Question: I am Working with Swing Application. and in one of my application when i put some code on the windowclosing event.
'''
try {
int dialog = JOptionPane.showConfirmDialog(
null,
"are you sure?",
"Warning",
JOptionPane.YES_NO_OPTION,
JOptionPane.QUESTION_MESSAGE
);
if (dialog == JOptionPane.YES_OPTION) {
System.out.println("Close system.");
System.exit(0);
} else if (dialog == JOptionPane.NO_OPTION) {
System.out.println("do not Close system.");
}
} catch (Exception ex) {
ex.printStackTrace();
}
'''
and as i give Yes option with space and same way no button on space its working fine. but when i tried to do same things on enter. its taking all time yes option even if i press no option its taking yes and so that window is closed.
so how can i prevent that. and achieve what i want to do?

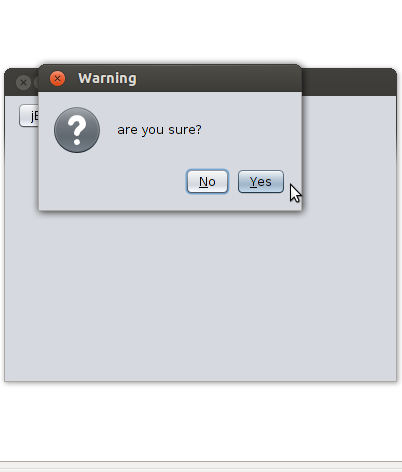
Answer: That is the GUI behaviour of the Enter key versus the Space key. You could use , as OK is more associated with Enter, and might deter using Enter for "Cancel".